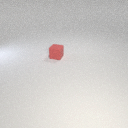
small red rubber cube